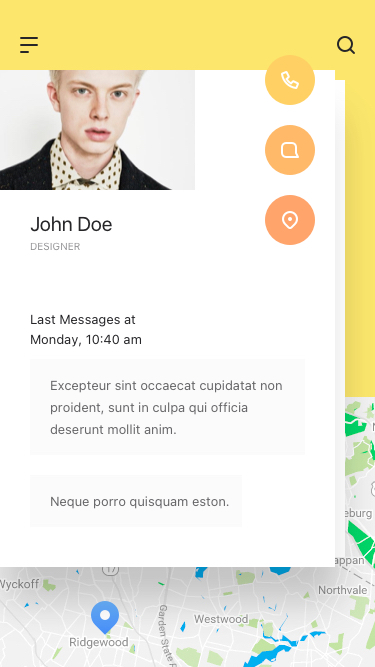
Text in this UI design:
Excepteur sint occaecat cupidatat non proident, sunt in culpa qui officia deserunt mollit anim.
Neque porro quisquam eston.
Last Messages at Monday, 10:40 am
John Doe
designer